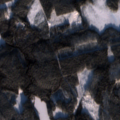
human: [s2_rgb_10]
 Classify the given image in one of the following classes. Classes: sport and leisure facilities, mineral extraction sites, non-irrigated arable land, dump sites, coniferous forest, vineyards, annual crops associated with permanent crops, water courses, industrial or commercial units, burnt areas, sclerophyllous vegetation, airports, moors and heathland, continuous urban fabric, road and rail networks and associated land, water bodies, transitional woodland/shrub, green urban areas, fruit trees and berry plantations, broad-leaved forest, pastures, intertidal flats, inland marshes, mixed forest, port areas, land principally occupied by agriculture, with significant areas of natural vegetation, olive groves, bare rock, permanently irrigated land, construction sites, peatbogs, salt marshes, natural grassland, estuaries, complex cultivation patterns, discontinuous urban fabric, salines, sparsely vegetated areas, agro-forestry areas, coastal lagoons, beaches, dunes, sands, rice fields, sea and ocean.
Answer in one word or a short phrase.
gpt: coniferous forest, transitional woodland/shrub